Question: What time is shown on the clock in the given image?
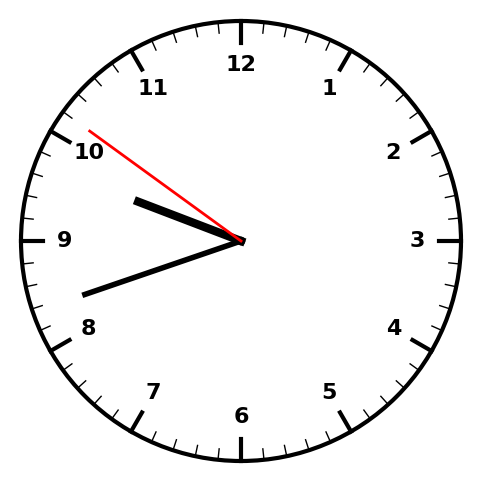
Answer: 09:41:51